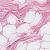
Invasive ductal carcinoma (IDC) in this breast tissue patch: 0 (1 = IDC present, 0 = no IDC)